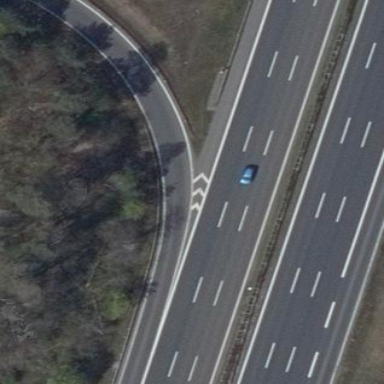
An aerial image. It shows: It's motorway area.